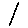
Label: line